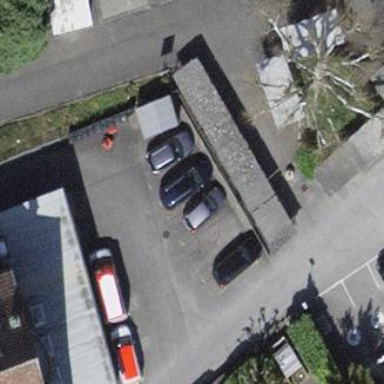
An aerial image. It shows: Bicycle parking area with rack.